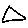
Label: triangle